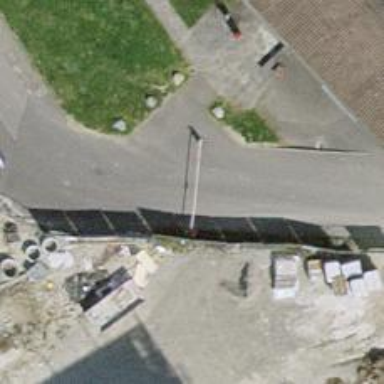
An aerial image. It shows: Lift gate barrier.